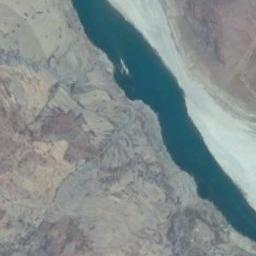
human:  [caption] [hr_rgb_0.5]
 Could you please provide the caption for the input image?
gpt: A curved turquoise river with white sandy shores and tan desert on both sides .

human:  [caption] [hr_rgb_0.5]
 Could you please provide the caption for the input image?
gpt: The dark green river with a white floodplain goes through the wasteland .

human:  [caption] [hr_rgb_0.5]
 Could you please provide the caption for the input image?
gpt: The river goes through the bare land .

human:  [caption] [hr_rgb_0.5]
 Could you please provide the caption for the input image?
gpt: The land rises and falls by the river .

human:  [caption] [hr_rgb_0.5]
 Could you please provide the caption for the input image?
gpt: There are white sand and bare land around the river .